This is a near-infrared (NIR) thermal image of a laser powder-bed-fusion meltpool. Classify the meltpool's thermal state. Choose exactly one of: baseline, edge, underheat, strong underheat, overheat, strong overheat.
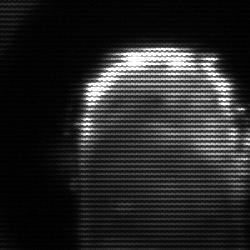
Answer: baseline